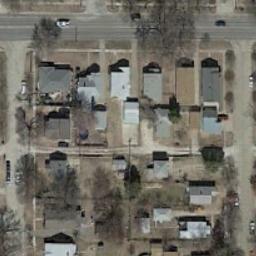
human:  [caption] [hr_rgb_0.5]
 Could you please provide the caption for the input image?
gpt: There are many medium-sized houses .

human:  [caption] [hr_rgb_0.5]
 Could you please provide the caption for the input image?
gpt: Many buildings of different shapes are in medium residential area .

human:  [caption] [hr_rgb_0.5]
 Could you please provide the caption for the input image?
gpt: A medium residential area with some houses of different sizes is along a road .

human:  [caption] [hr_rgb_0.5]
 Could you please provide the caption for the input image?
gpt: The medium residential is on the bare land next to the road .

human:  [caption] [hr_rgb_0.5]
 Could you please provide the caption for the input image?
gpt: There are some brown trees and some buildings on the medium residential area .